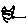
Label: cat